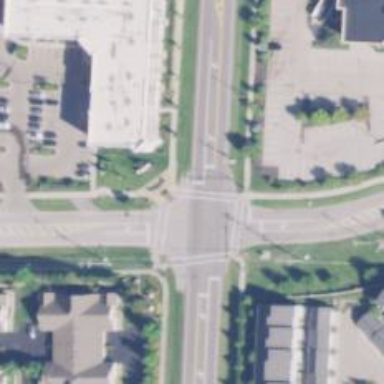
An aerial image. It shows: Crossing on the road with line markings.